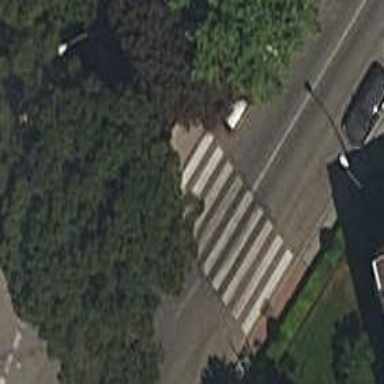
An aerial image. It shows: Marked road crossing with visible markings.